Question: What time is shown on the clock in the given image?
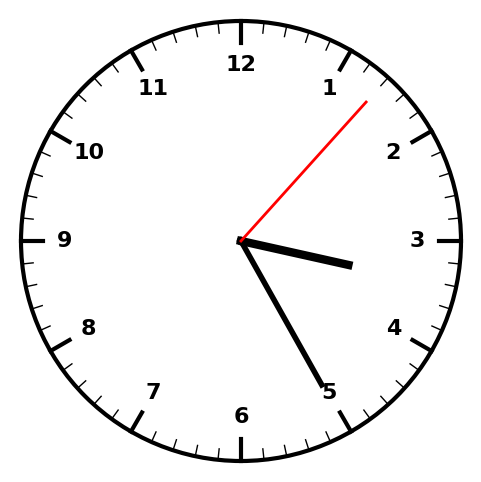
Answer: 03:25:07